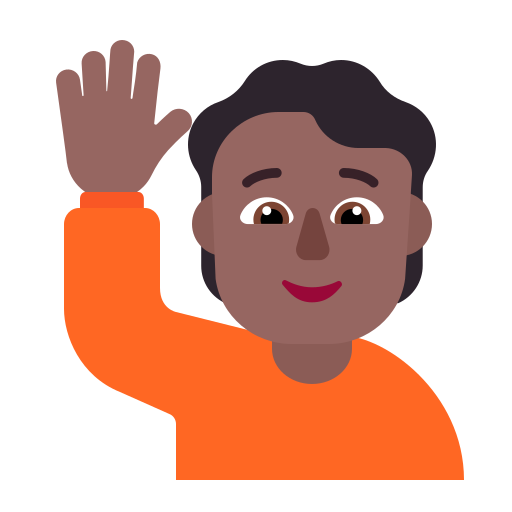
person raising hand flat  dark